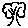
Label: tree